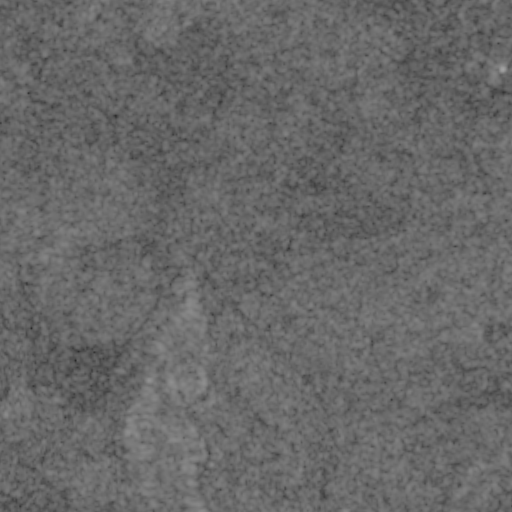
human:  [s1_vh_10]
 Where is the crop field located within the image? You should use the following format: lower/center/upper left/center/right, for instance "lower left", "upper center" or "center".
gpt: The crop field is located in the upper right of the image.
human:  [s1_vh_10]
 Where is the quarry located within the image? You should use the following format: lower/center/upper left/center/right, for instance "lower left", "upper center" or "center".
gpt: The quarry is located in the upper right of the image.
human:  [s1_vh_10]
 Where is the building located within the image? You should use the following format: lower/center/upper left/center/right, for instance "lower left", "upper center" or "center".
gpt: There is no building in the image.

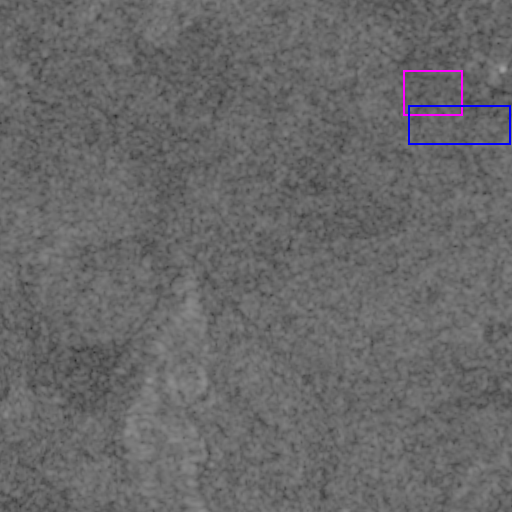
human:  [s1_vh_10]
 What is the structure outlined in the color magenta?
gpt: The structure outlined in magenta is a crop field.
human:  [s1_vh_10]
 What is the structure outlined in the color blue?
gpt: The structure outlined in blue is a quarry.
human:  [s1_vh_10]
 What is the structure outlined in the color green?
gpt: There is no green outline.